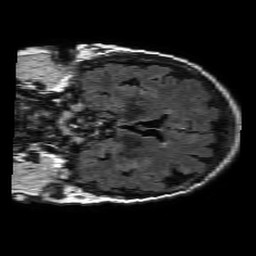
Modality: FLAIR
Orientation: coronal
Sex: female
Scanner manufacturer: philips
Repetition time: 11 s
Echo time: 0.125 s